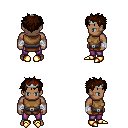
a pixel art fantasy rpg character, male body template, human, dark skin, leather chest armor, magenta pants, brown bedhead hairstyle, silver tiara, white cloth bandages, gold boots, four views (front, back, left, right), 2x2 character sprite sheet, small pixel art, hard edges, no anti-aliasing